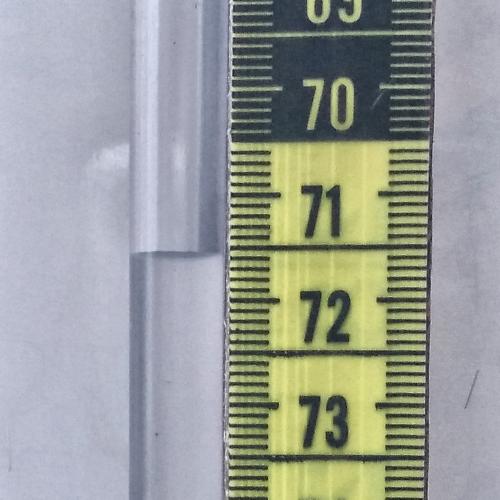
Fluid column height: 71.6 cm